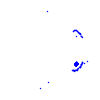
Particle: pion